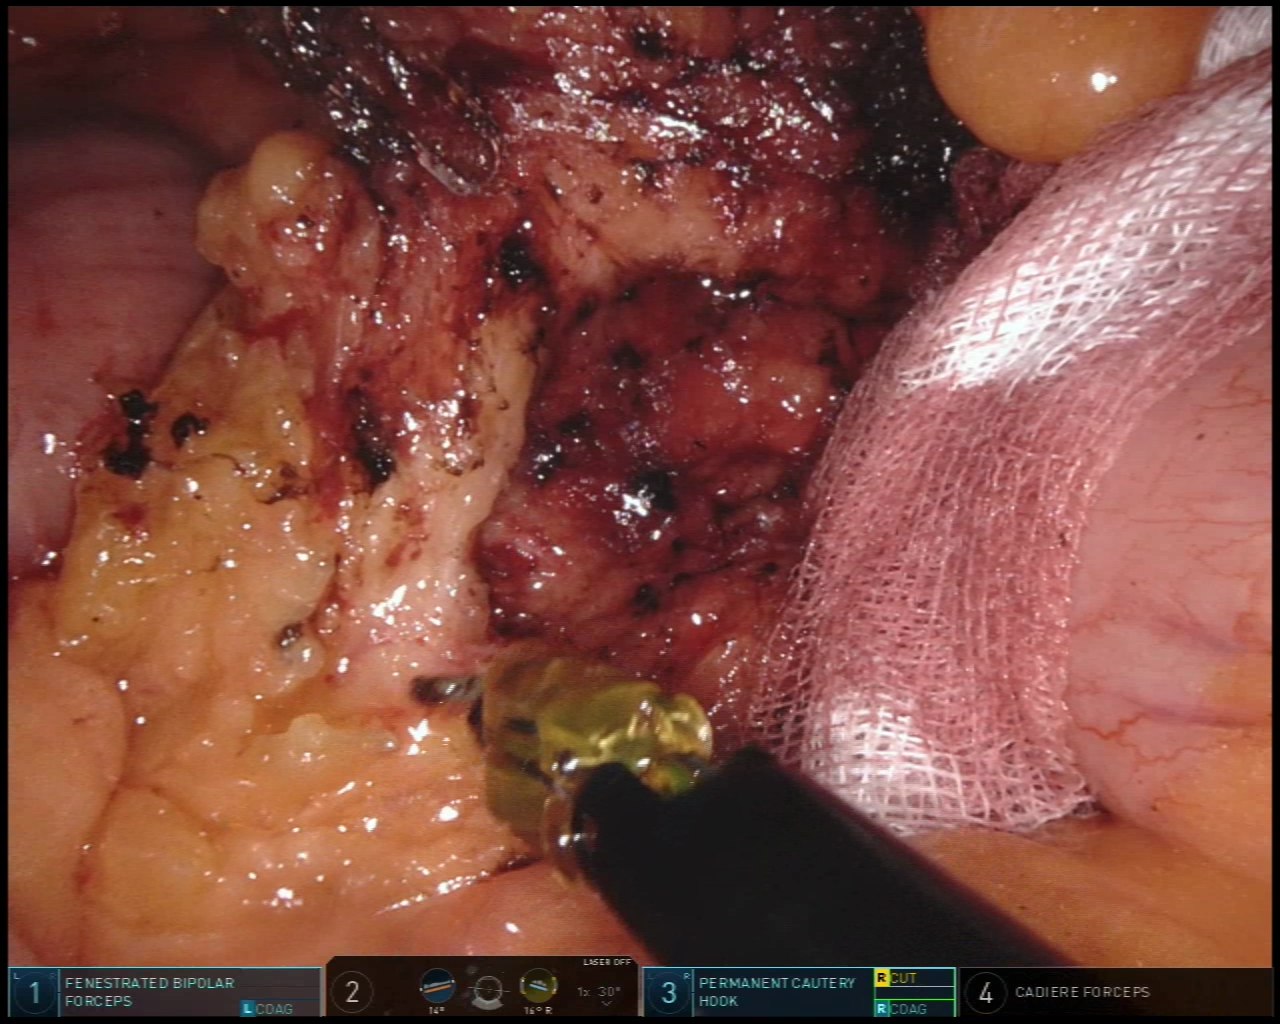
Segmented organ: small_intestine
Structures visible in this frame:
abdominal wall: no
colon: no
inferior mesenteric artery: no
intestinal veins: no
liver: no
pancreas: no
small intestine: yes
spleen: no
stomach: no
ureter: no
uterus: no
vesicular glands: no